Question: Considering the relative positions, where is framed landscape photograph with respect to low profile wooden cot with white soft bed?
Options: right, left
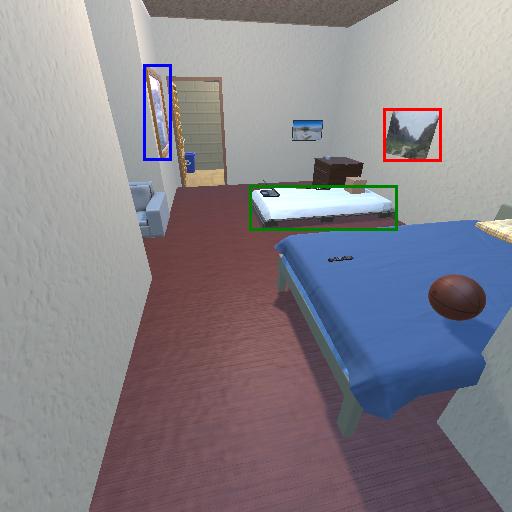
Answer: right